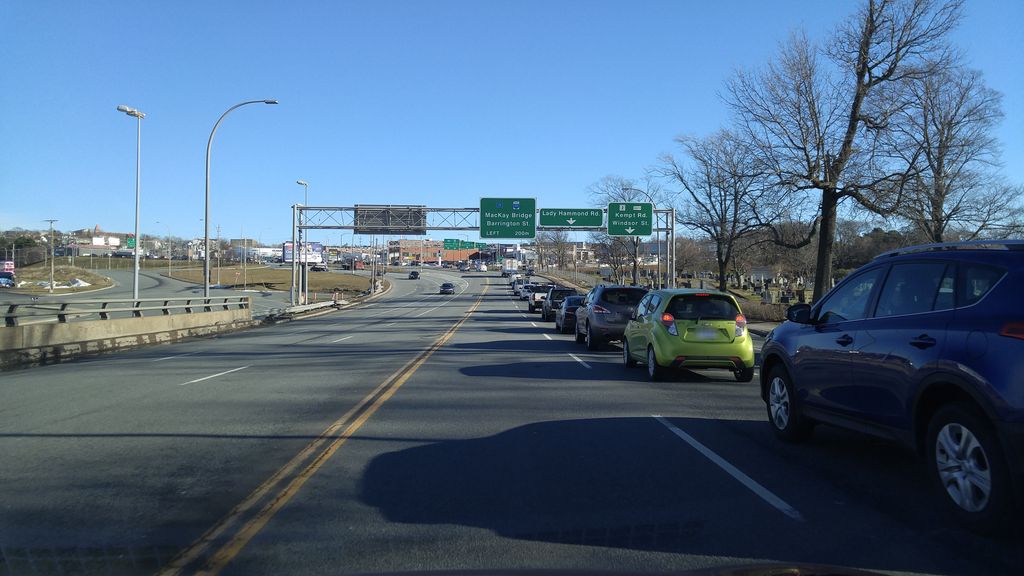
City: halifax